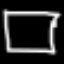
Label: square